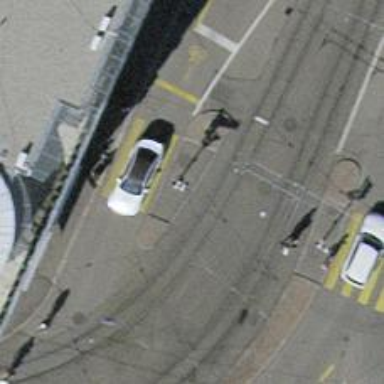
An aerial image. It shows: Kerb barrier.